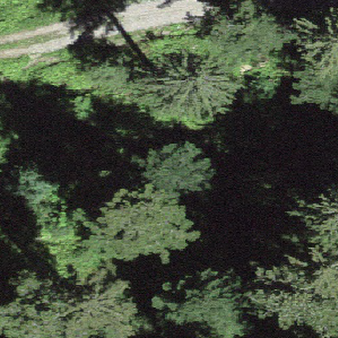
Label: other